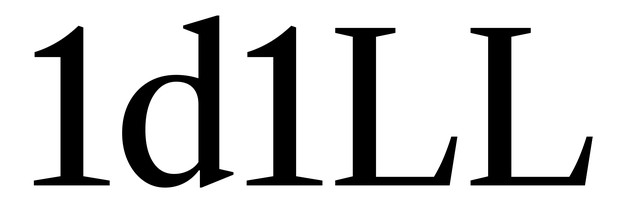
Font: LibreCaslonText_Regular